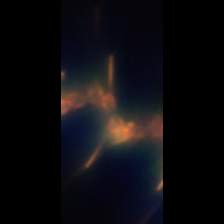
Taxon: Asterionellopsis
Group: Diatoms